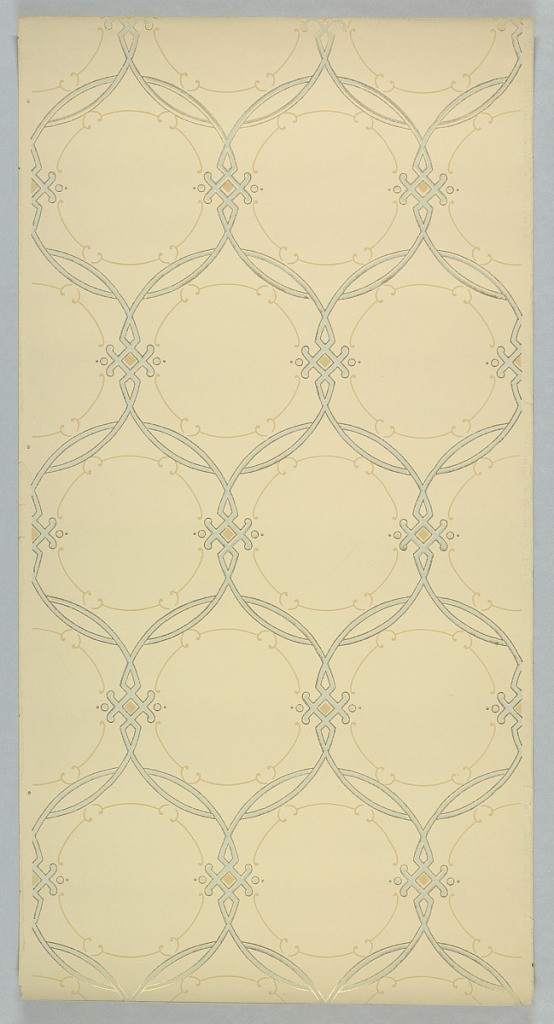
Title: Ceiling paper
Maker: Cresswell & Washburn Ltd, Philadelphia, Pennsylvania, 1880 - 1900
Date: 1905–1915
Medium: Machine-printed paper
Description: Repeating motif of overlapping circles, set in rows. A small diamond shape is set in the intersection on two sides. Printed in metallic gold, green and brown on off-white ground.